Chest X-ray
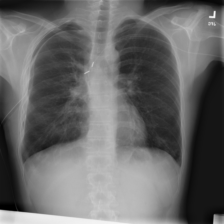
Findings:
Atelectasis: negative
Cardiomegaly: negative
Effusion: negative
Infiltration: negative
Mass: negative
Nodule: negative
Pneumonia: negative
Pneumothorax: positive
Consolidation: negative
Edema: negative
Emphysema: negative
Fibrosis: negative
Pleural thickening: negative
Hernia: negative